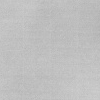
Atmospheric dust classification: dusty